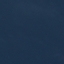
Land use / land cover class: SeaLake